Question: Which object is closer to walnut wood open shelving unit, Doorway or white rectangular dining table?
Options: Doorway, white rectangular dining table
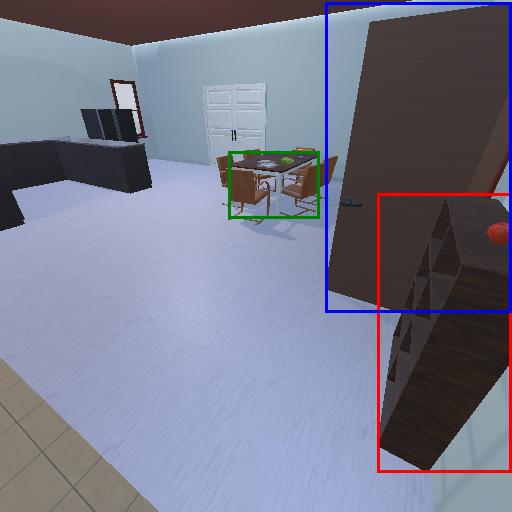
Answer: Doorway